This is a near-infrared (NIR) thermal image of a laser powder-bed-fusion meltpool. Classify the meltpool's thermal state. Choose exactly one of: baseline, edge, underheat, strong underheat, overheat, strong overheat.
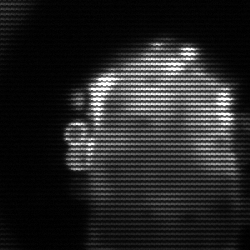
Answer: baseline